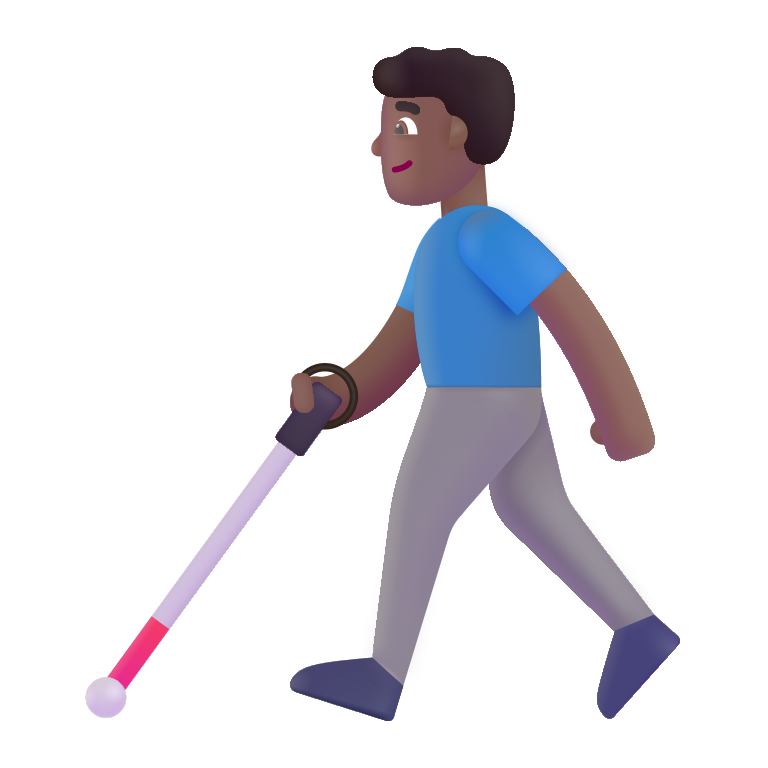
man with white cane color  dark